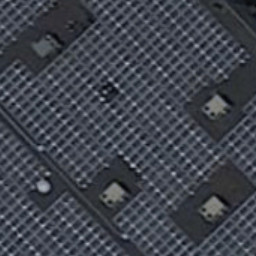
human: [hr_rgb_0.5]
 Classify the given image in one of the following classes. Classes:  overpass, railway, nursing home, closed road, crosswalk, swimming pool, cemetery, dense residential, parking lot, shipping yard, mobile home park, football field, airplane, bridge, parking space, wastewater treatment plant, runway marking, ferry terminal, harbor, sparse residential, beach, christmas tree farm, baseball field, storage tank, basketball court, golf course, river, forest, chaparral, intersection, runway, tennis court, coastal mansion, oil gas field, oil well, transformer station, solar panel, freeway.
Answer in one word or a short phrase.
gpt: solar panel